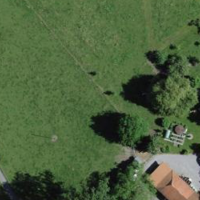
EUNIS habitat code: 55
Species observed at this site:
Coloeus monedula